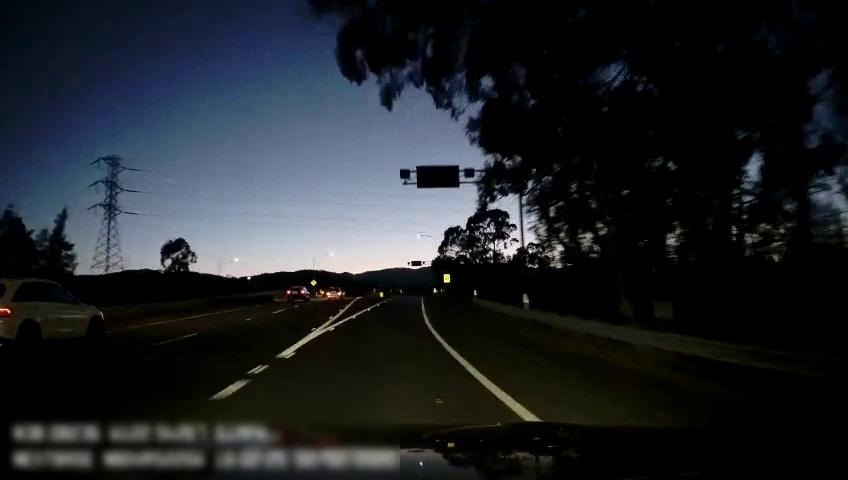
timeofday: Dusk/Dawn/Twilight
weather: Other
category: Drivable Space
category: Vehicles | Car
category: Vehicles | Car
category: Vehicles | SUV
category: Lanes | Alternate Lane
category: Lanes | Current Lane
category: Lanes | Alternate Lane
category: Lanes | Alternate Lane
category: Lanes | Alternate Lane
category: Traffic | Lights
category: Traffic | Lights
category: Traffic | Signs